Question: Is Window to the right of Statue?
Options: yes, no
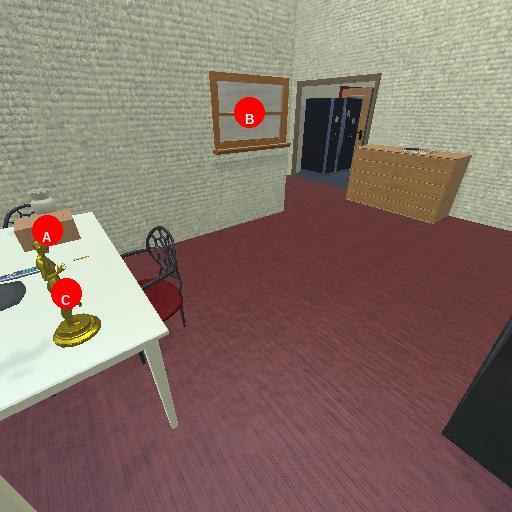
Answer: yes